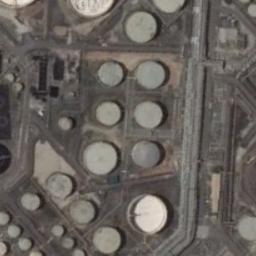
Label: storage tanks